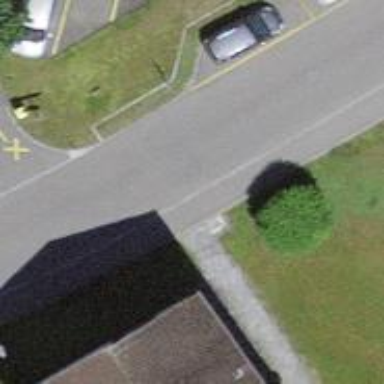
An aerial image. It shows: Residential road with asphalt surface. There is sidewalk on the left side.